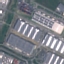
Label: Industrial